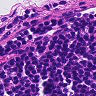
Metastatic tissue present: no